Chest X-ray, PA view. Patient: 62 years old, sex F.
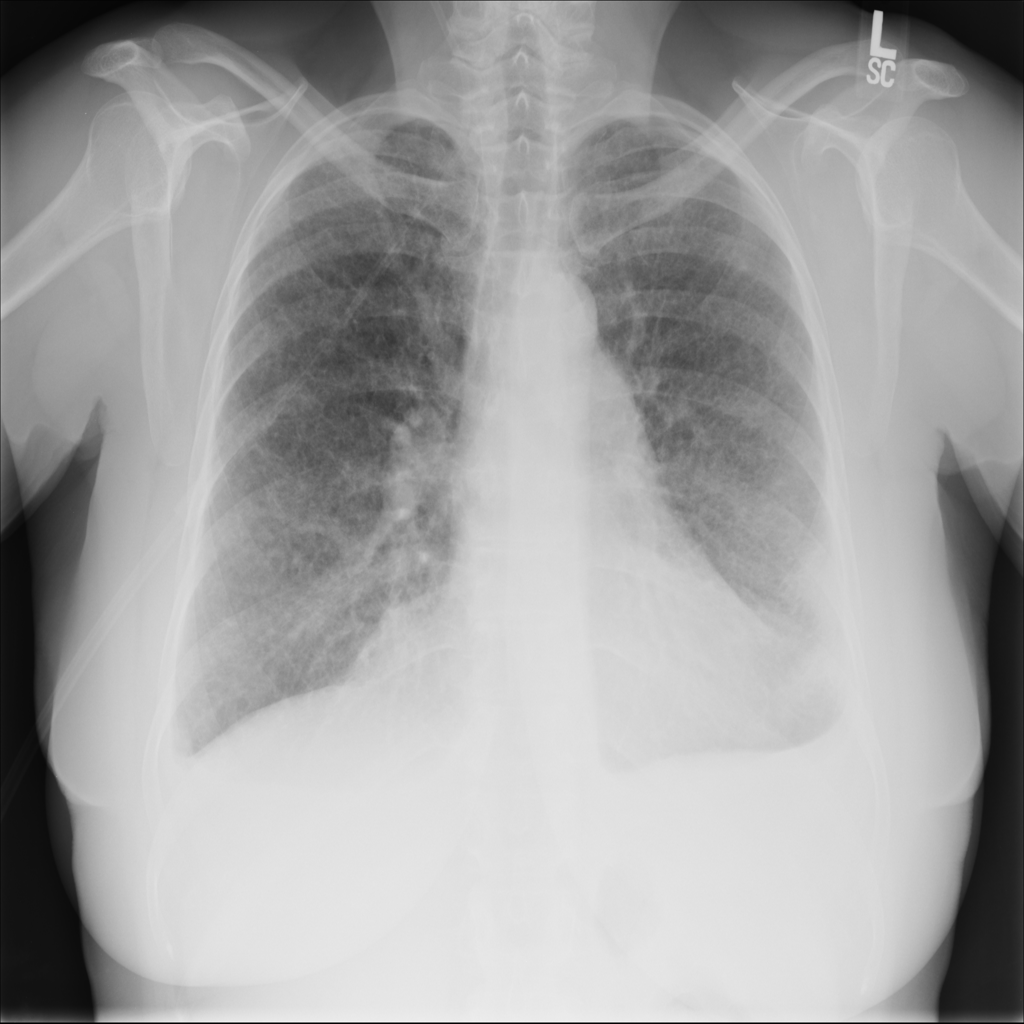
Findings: Atelectasis, Consolidation